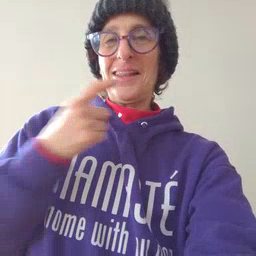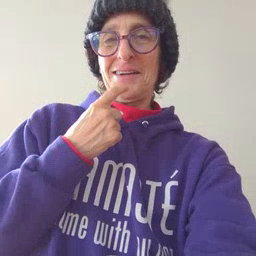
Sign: glasswindow